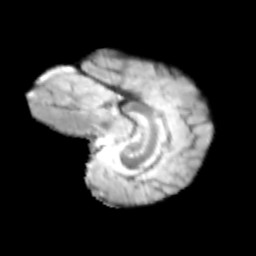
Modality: T2w
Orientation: sagittal
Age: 12
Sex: female
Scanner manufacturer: siemens
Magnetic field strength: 3 T
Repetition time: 3.8 s
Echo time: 0.07 s